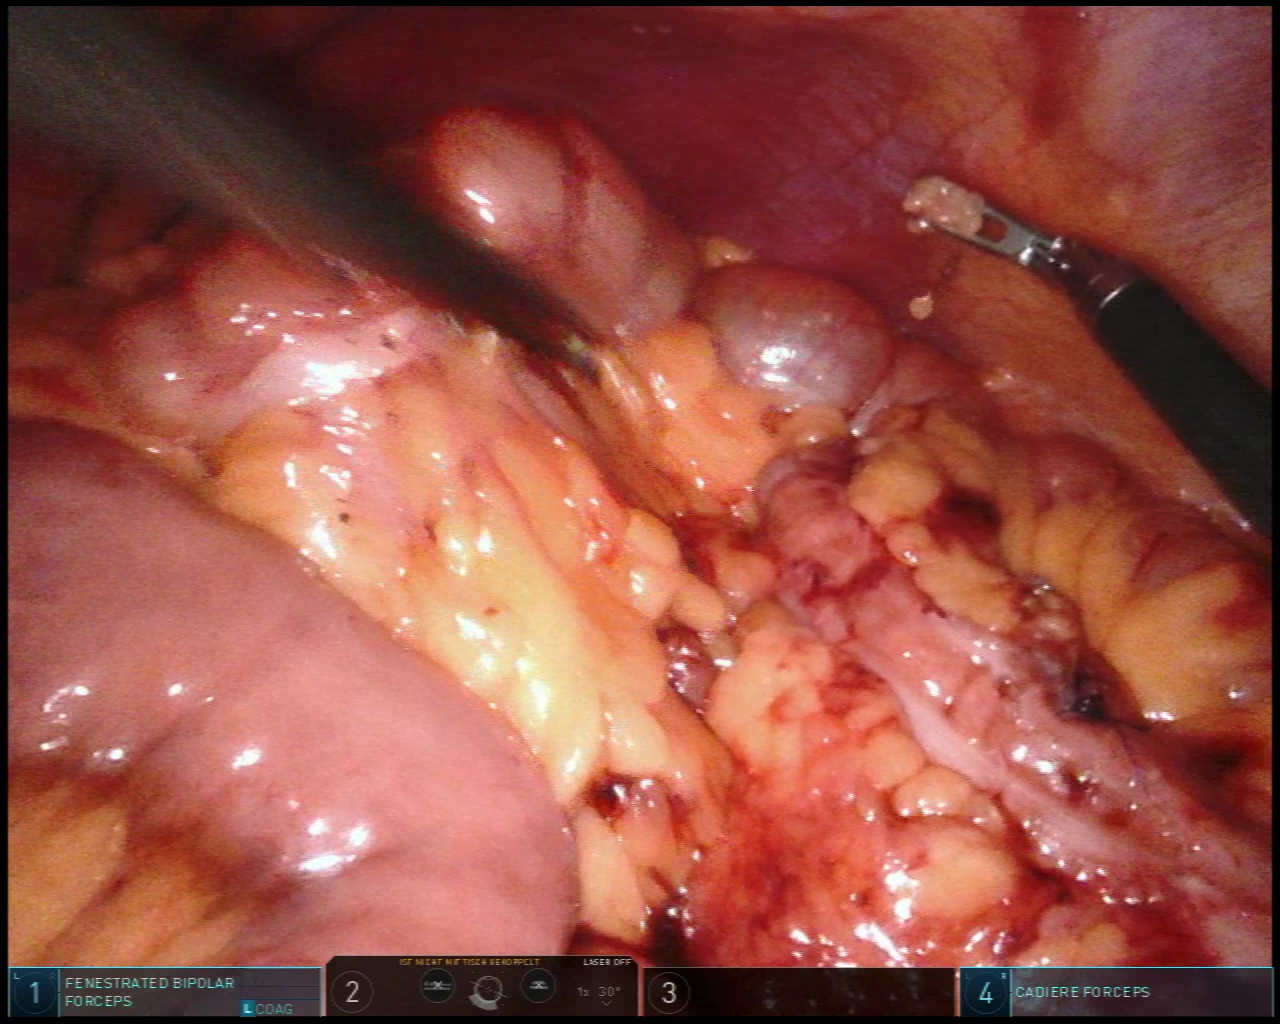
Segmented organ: abdominal_wall
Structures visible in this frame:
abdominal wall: yes
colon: yes
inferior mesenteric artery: no
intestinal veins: no
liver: no
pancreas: no
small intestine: yes
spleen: no
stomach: no
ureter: no
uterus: no
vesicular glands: no